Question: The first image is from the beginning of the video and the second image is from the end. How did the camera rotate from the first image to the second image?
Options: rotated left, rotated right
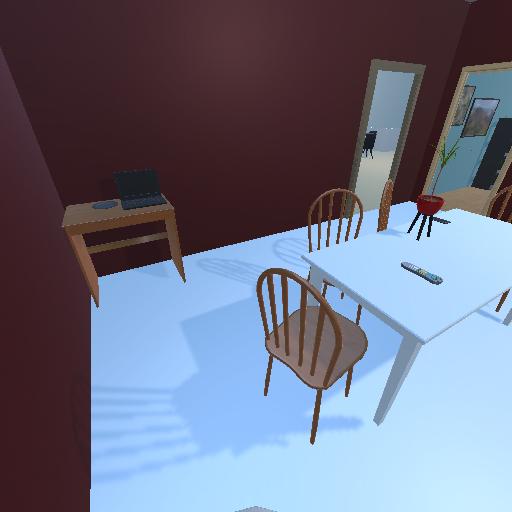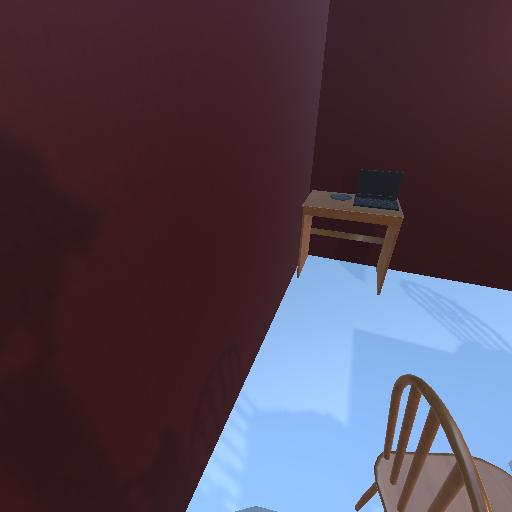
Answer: rotated left